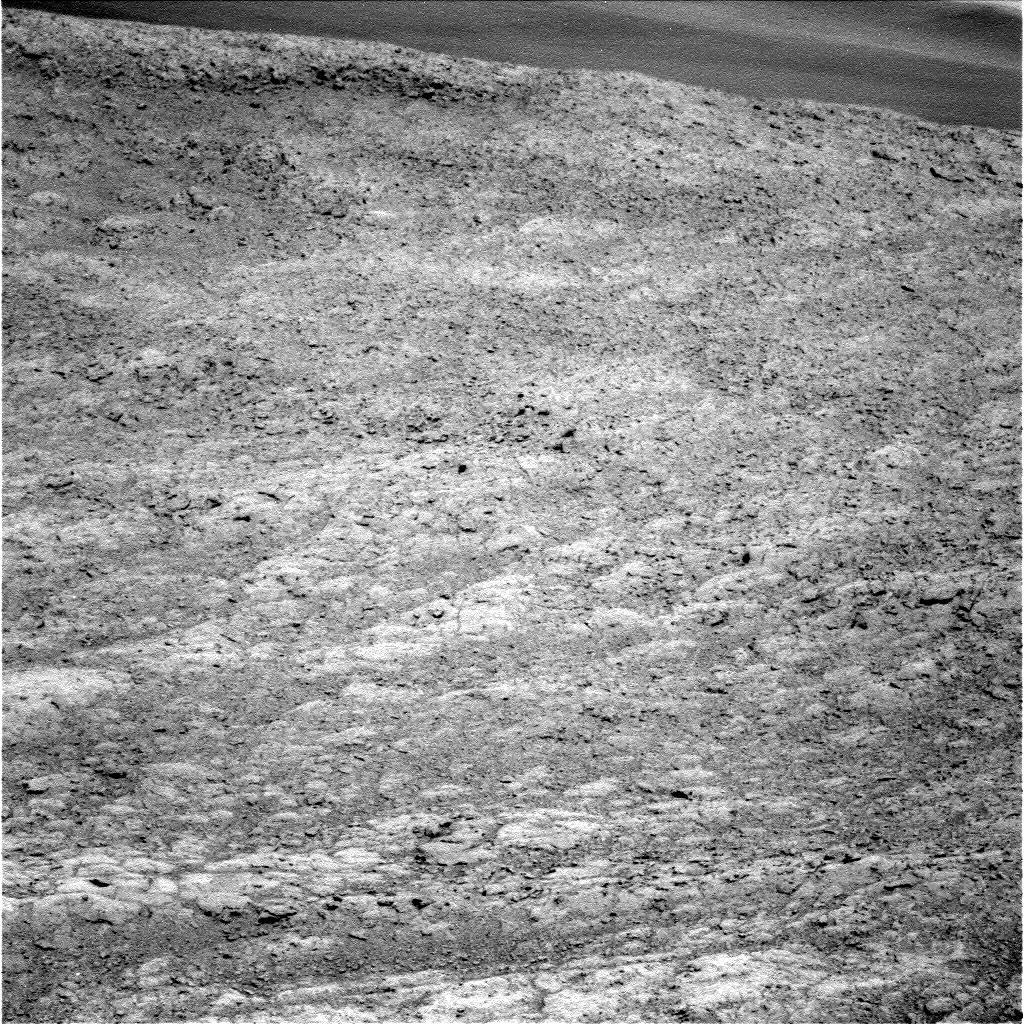
Terrain classes present: Bedrock, Gravel / Sand / Soil